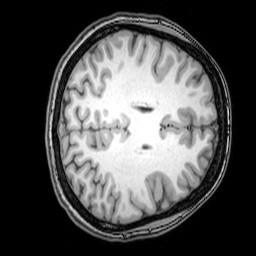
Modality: T1w
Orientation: axial
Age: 26
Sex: female
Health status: healthy
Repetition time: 0.081 s
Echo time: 0.037 s